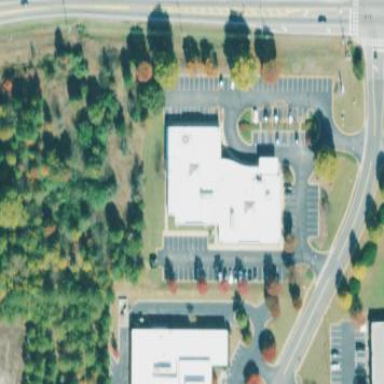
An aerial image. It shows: Commercial building that serves as clinic for healthcare.